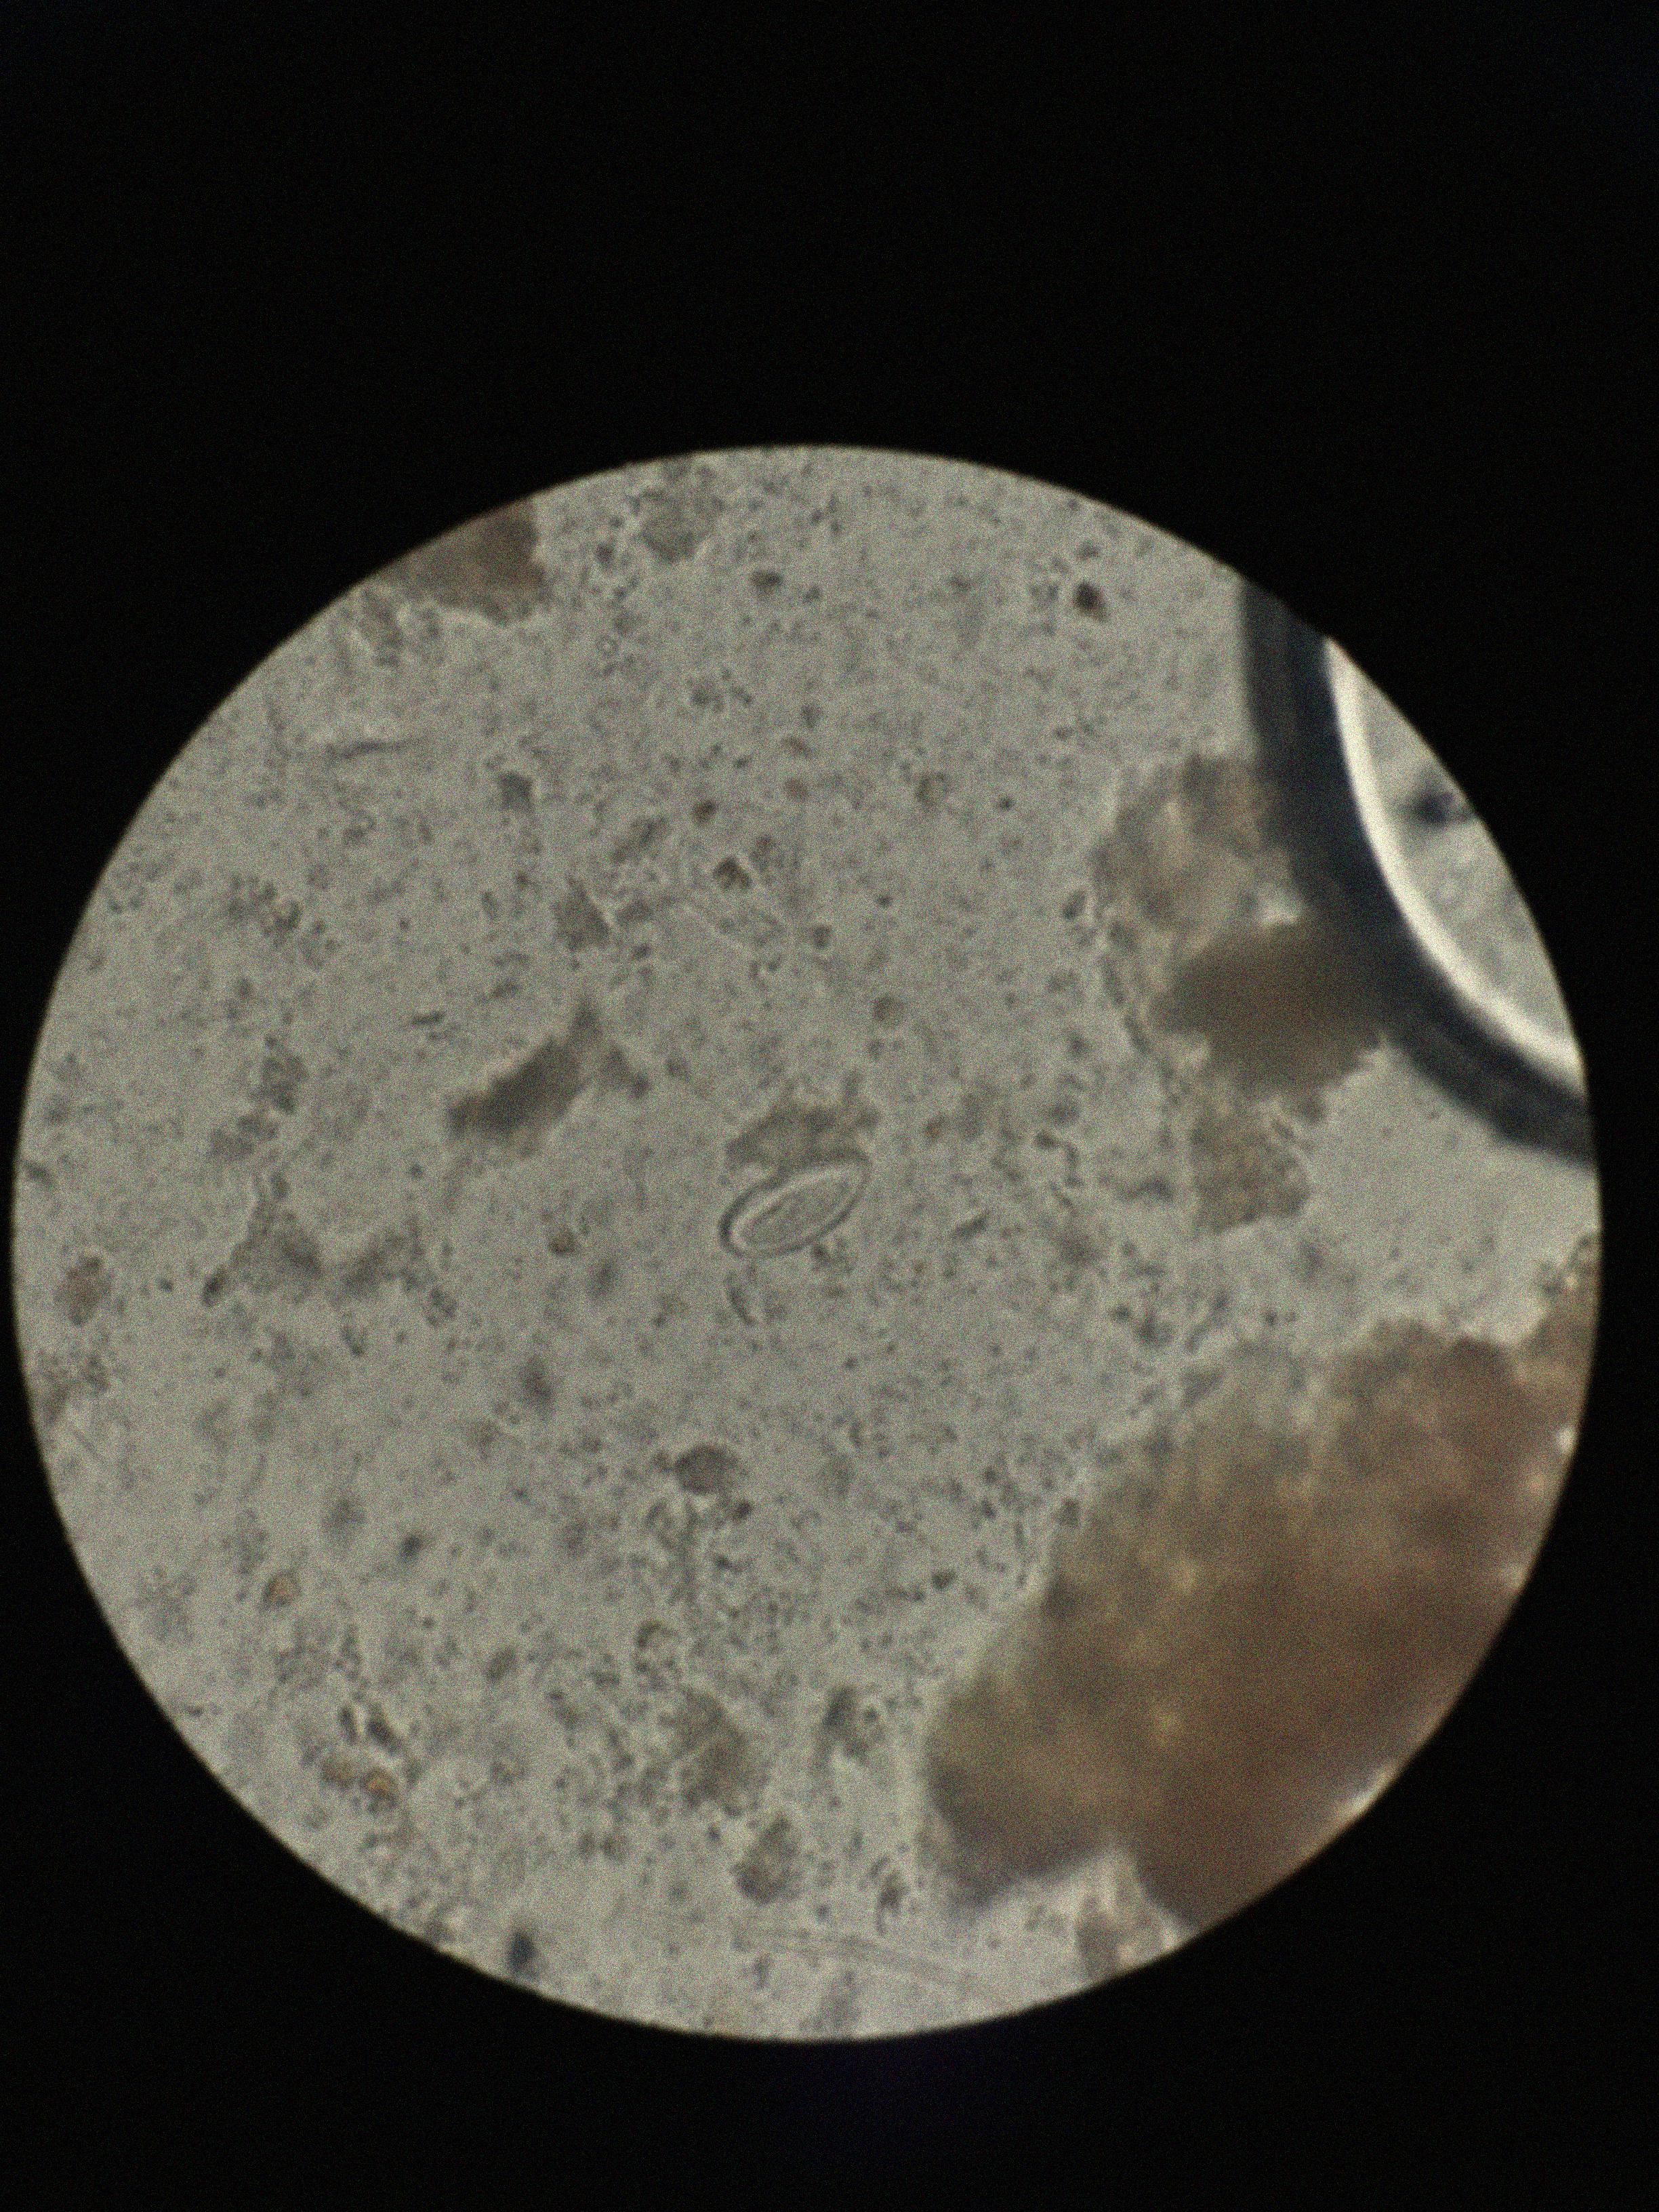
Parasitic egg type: Enterobius vermicularis